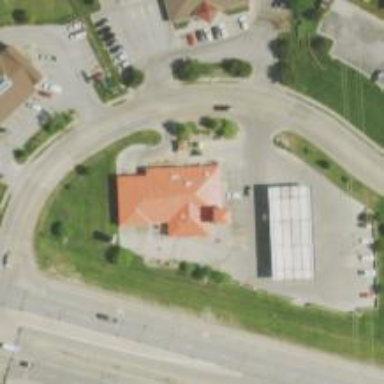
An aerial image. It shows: Convenience shop.